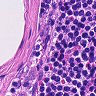
Metastatic tissue present: no